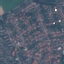
Land use / land cover class: Residential